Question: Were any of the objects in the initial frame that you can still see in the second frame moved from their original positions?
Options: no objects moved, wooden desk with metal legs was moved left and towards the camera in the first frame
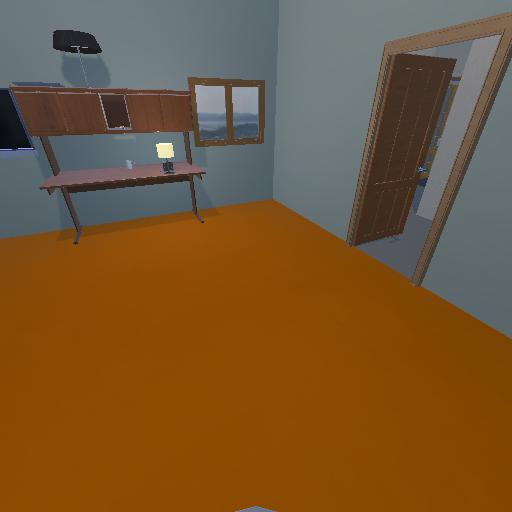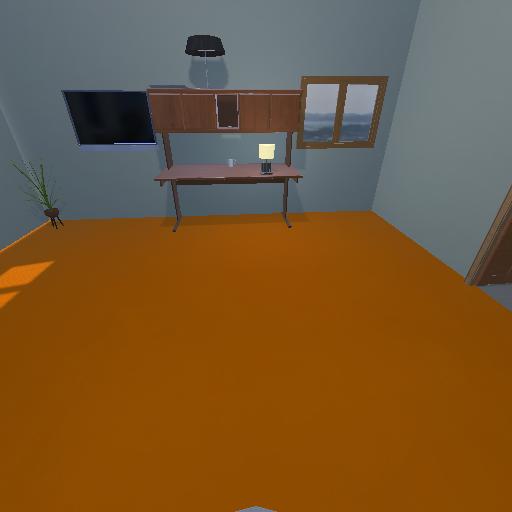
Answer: no objects moved